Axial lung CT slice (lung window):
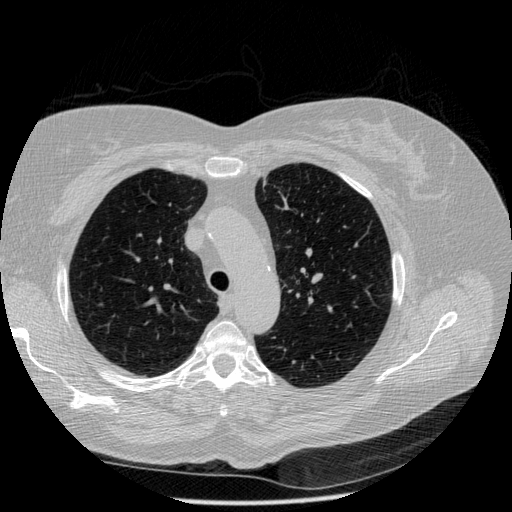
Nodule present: no